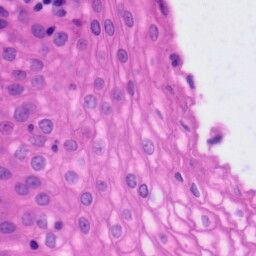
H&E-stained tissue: Tonsil